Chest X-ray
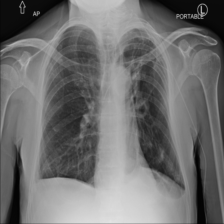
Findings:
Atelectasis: negative
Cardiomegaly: negative
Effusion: negative
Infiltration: negative
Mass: negative
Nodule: negative
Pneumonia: negative
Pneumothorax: negative
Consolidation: negative
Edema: negative
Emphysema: negative
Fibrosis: negative
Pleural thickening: negative
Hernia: negative